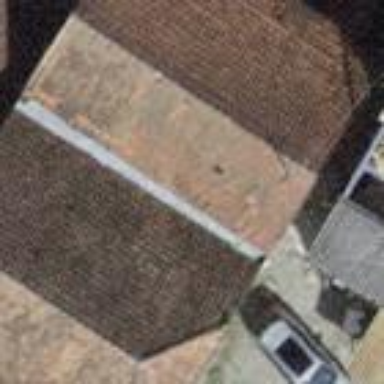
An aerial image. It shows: Building with tiled roof.